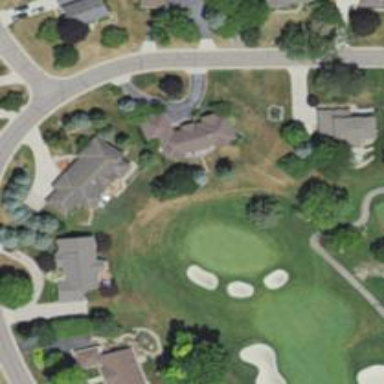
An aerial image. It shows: Golf hole.